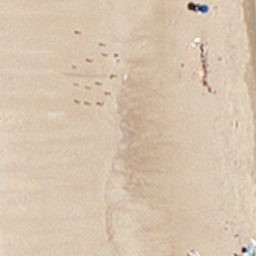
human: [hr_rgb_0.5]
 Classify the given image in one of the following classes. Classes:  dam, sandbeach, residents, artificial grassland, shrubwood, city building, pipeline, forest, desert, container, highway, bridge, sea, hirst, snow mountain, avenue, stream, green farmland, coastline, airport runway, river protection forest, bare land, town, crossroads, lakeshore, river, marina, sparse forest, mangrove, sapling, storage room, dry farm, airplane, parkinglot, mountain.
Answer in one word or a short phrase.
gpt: sandbeach